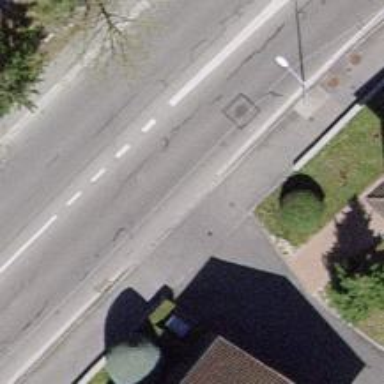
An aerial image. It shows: Unmarked crossing on asphalt footway.